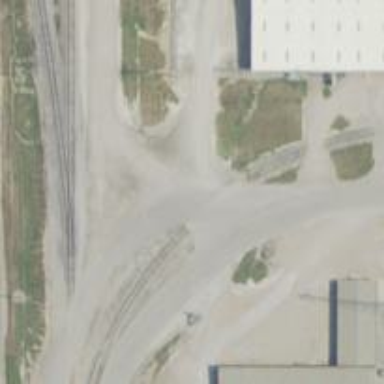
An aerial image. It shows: Railway level crossing.